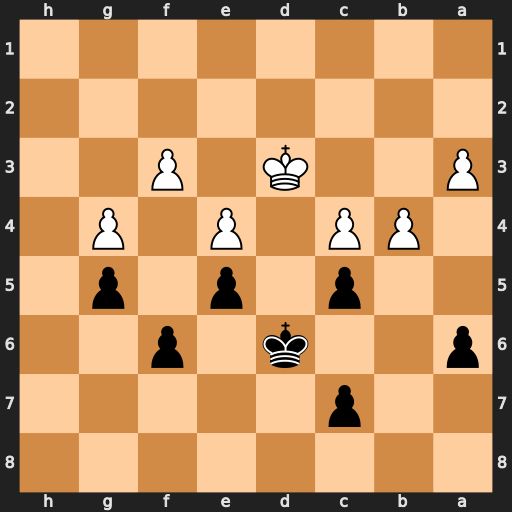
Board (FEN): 8/2p5/p2k1p2/2p1p1p1/1PP1P1P1/P2K1P2/8/8
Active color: b
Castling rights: -
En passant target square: -
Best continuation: cxb4 axb4 Kc6 Kc3 Kb6 b5 axb5